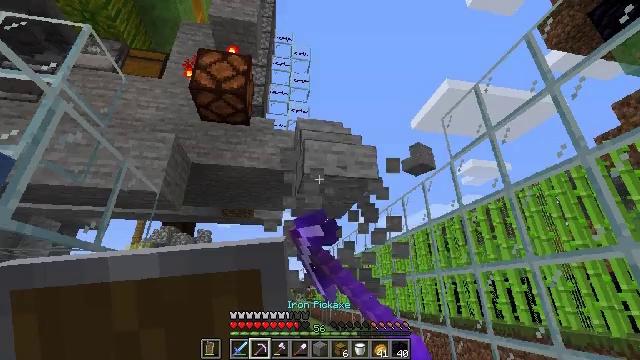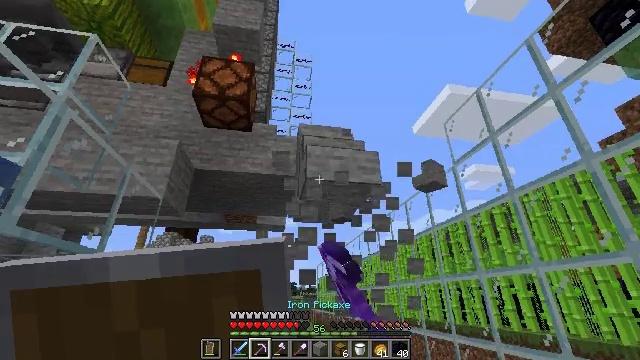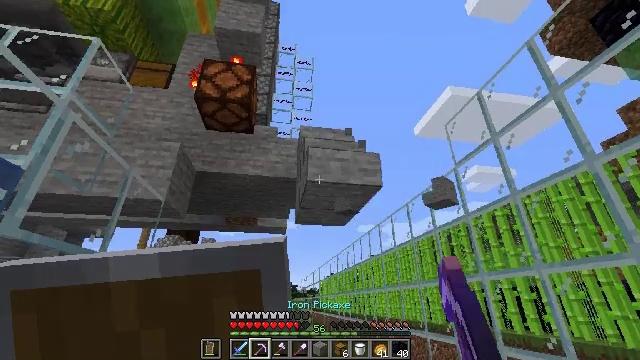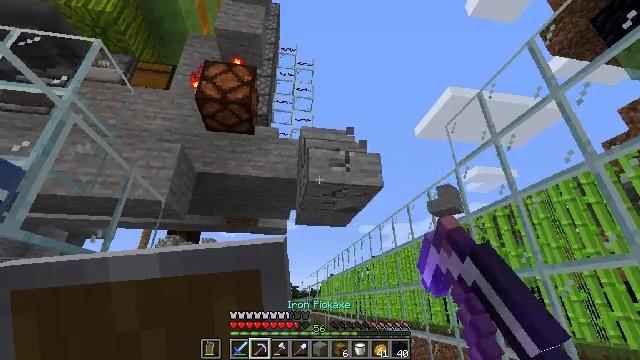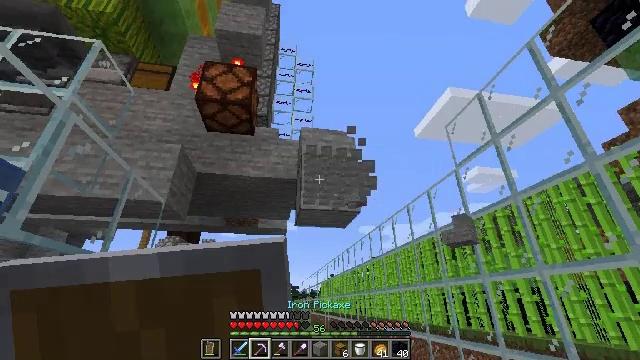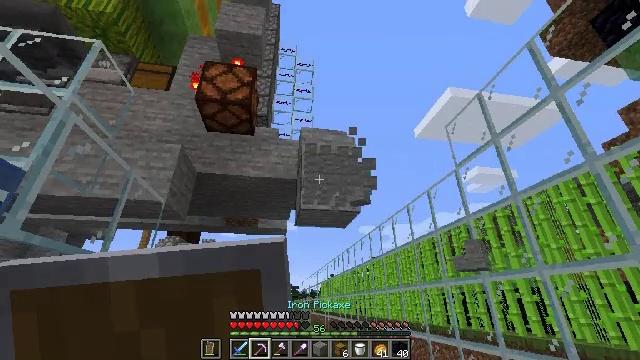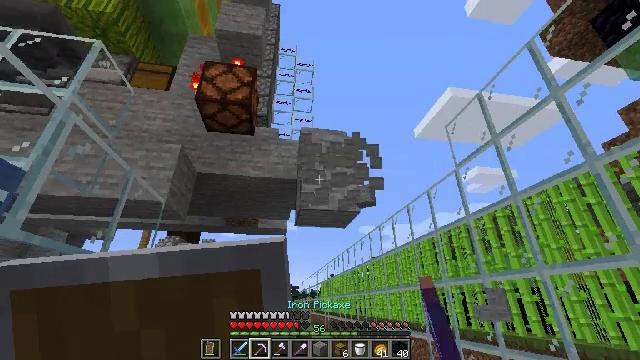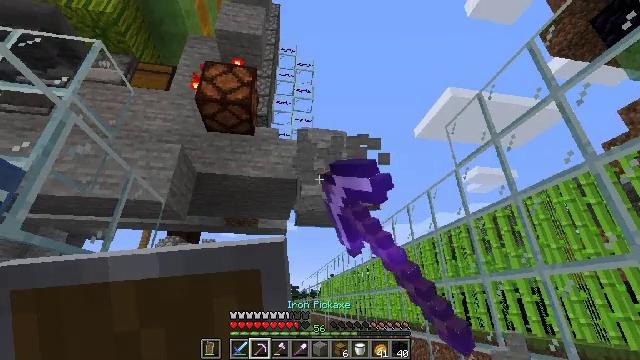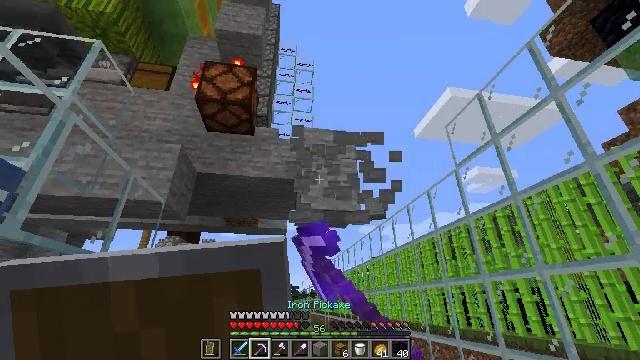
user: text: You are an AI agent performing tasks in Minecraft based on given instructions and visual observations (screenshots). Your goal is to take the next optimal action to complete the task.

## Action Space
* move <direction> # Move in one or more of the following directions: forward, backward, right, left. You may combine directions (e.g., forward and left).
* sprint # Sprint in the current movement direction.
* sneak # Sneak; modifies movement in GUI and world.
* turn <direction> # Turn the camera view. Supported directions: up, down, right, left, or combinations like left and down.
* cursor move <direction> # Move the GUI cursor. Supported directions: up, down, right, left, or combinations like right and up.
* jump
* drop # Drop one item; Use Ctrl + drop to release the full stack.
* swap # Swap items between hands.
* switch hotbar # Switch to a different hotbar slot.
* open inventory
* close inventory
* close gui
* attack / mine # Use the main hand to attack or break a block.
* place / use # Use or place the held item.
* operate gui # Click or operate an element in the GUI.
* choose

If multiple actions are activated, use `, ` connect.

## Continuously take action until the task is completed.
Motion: motion action
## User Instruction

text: Attack the stone stairs to collect them.
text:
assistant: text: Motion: turn up, attack / mine
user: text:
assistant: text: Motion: attack / mine
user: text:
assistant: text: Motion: attack / mine
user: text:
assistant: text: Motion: attack / mine
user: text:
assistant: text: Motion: attack / mine
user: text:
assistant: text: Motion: attack / mine
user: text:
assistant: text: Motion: attack / mine
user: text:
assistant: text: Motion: attack / mine
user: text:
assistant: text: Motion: attack / mine